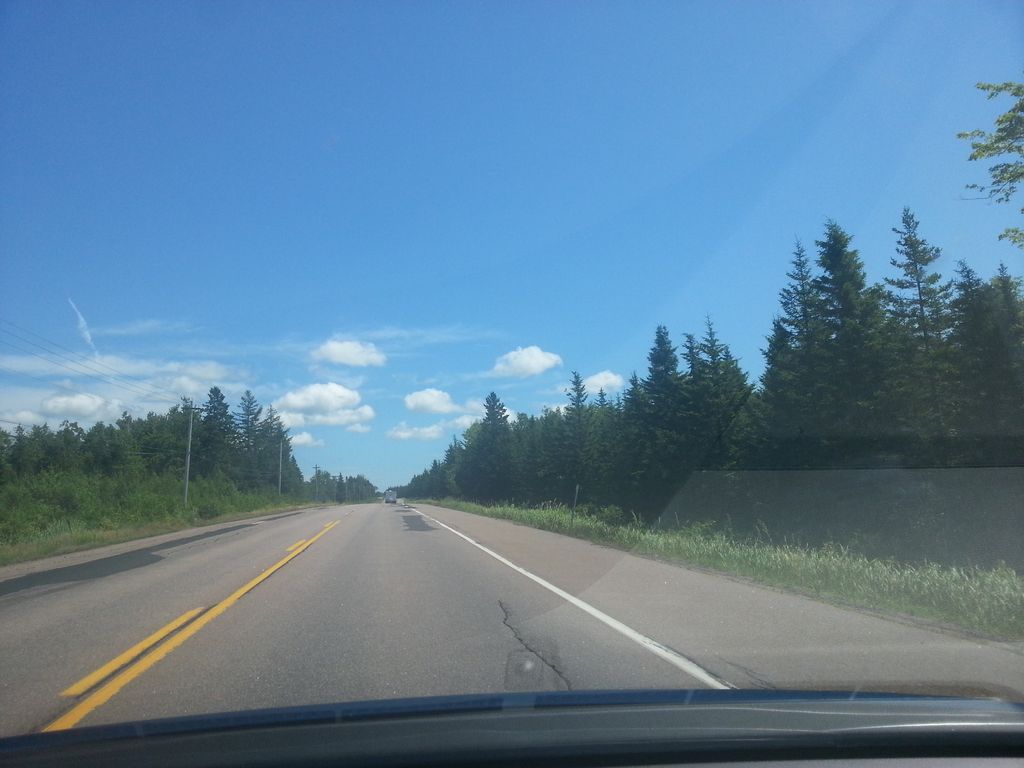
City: charlottetown